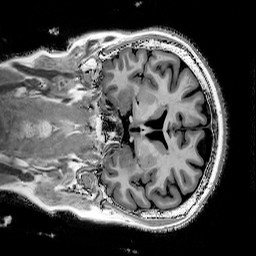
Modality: T1w
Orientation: coronal
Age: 60
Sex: female
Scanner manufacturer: siemens
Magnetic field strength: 3 T
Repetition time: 5 s
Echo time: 0.00298 s